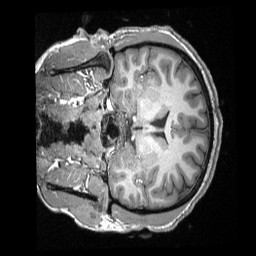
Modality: T1w
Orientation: coronal
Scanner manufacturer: siemens
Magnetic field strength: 3 T
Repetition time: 2.3 s
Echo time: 0.00308 s